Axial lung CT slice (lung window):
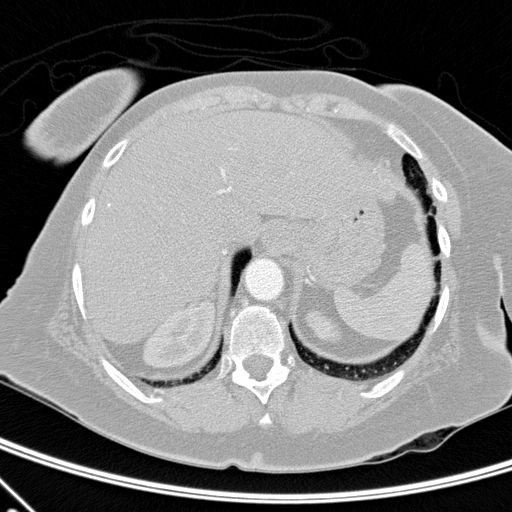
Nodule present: no